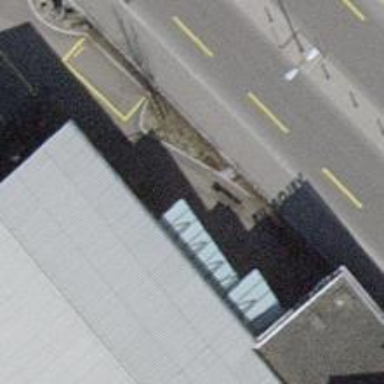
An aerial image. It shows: Bicycle parking area with stands available.